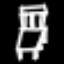
Label: chair